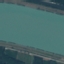
Land use / land cover: River